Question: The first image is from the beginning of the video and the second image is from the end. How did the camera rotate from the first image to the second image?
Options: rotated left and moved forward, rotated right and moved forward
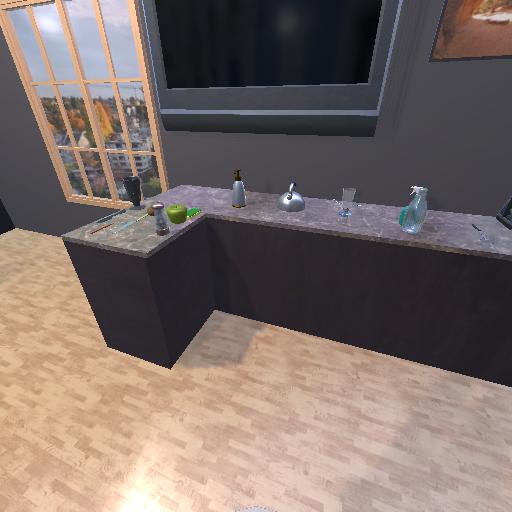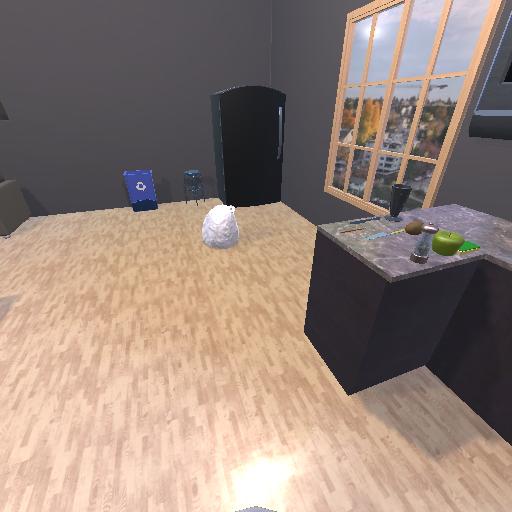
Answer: rotated left and moved forward